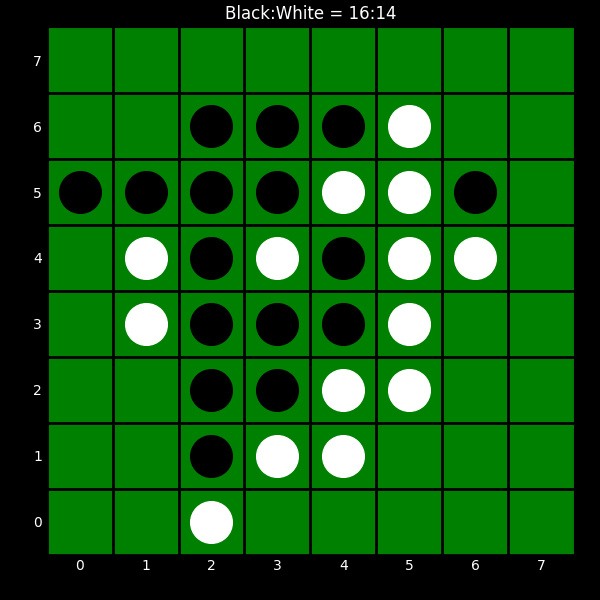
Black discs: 16
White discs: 14